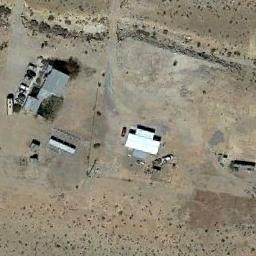
Label: residential